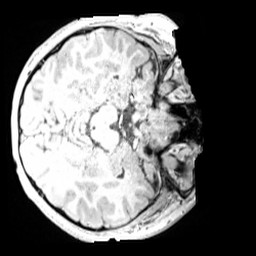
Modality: MP2RAGE
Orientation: axial
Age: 11
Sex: male
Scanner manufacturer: siemens
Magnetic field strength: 3 T
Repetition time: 4 s
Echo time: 0.00299 s